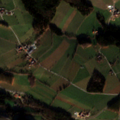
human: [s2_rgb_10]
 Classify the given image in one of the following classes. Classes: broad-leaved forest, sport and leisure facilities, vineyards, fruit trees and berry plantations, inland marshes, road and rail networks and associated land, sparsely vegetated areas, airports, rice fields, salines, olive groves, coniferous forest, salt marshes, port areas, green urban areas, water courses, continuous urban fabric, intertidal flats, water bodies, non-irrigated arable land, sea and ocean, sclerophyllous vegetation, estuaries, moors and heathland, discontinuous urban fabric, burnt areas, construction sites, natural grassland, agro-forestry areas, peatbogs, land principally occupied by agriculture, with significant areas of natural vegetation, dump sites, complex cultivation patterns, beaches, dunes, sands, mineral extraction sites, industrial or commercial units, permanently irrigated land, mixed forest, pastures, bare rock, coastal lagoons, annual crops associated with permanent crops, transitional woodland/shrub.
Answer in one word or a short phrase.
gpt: pastures, complex cultivation patterns, land principally occupied by agriculture, with significant areas of natural vegetation, coniferous forest, mixed forest